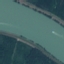
Land use / land cover class: River